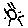
Label: sun